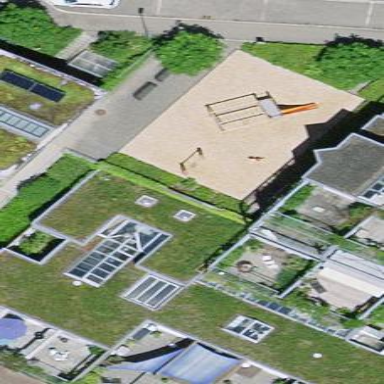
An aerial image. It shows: Residential building.